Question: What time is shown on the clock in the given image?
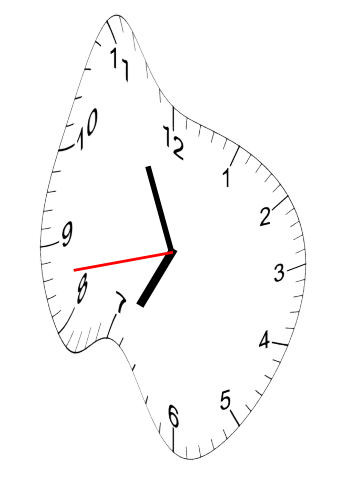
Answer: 06:55:43